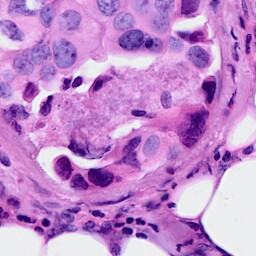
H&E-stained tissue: Breast